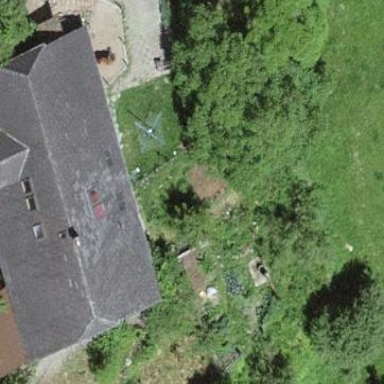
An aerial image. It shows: Farm building.